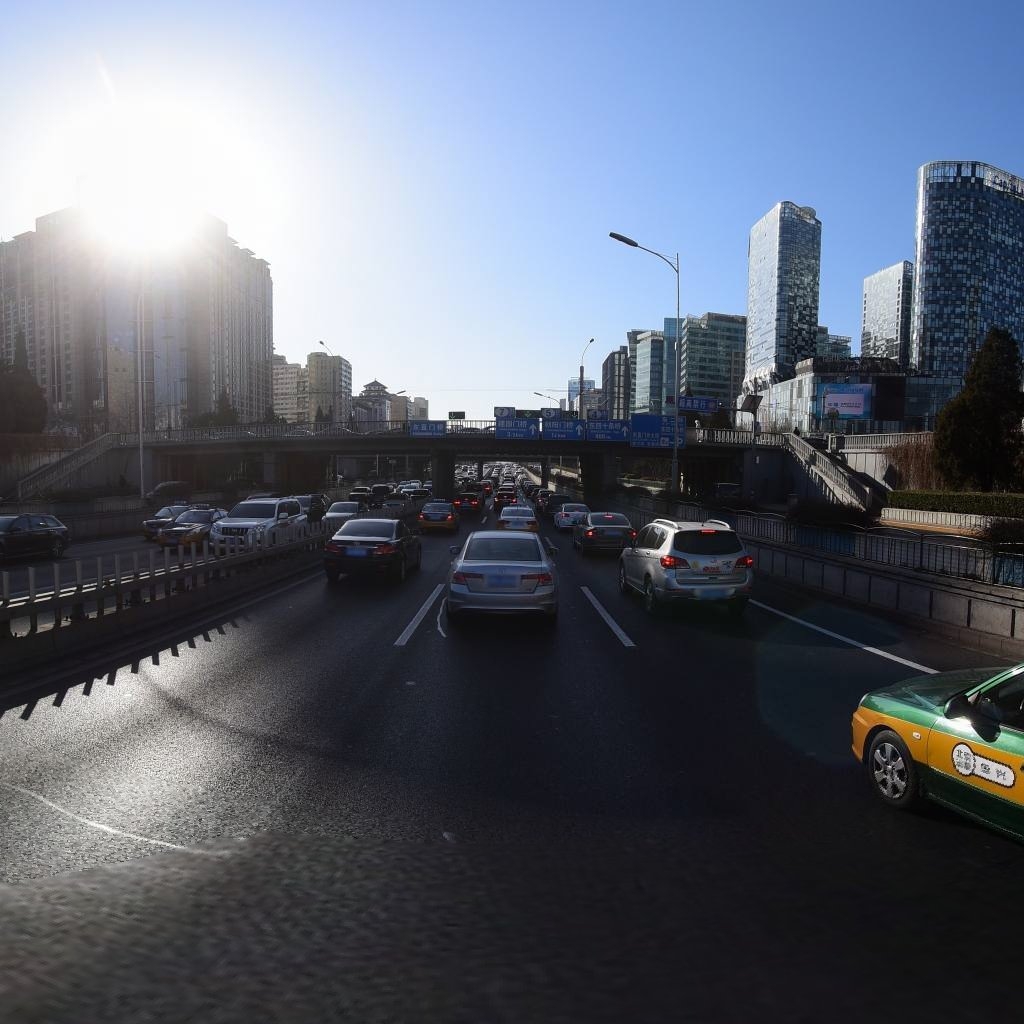
Region: Dongcheng
Road damage annotations: transverse patch, longitudinal patch